Field crop: maize
Growth stage: 2
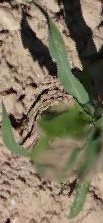
Species: maize